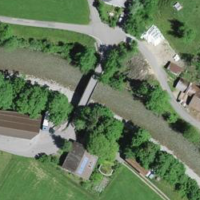
EUNIS habitat code: 44
Species observed at this site:
Dactylis glomerata